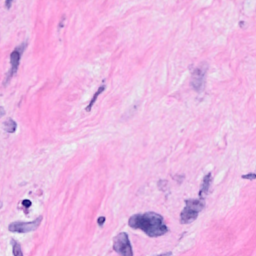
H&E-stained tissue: Breast